Field crop: tomato
Growth stage: 1
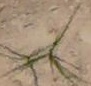
Species: cyperus